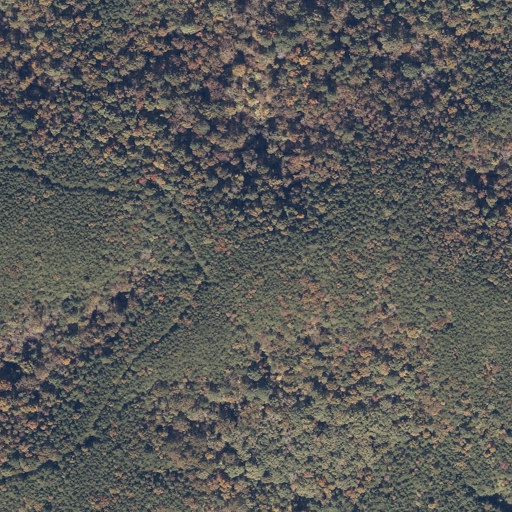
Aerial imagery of mountain in Alabama named Frost Hill containing deciduous forest, evergreen forest, and mixed forest